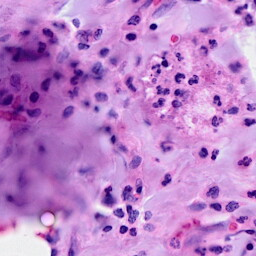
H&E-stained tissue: Breast